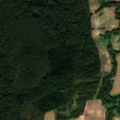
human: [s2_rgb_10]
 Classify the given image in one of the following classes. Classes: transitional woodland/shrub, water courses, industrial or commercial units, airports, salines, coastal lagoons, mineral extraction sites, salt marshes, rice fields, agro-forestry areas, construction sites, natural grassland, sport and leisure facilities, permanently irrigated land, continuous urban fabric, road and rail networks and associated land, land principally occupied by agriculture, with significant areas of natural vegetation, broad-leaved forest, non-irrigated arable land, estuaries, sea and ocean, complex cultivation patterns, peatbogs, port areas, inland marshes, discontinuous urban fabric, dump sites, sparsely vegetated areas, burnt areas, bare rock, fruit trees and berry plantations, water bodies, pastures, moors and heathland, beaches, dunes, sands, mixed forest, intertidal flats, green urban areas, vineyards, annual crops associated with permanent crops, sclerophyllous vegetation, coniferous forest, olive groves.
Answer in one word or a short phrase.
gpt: non-irrigated arable land, land principally occupied by agriculture, with significant areas of natural vegetation, coniferous forest, mixed forest